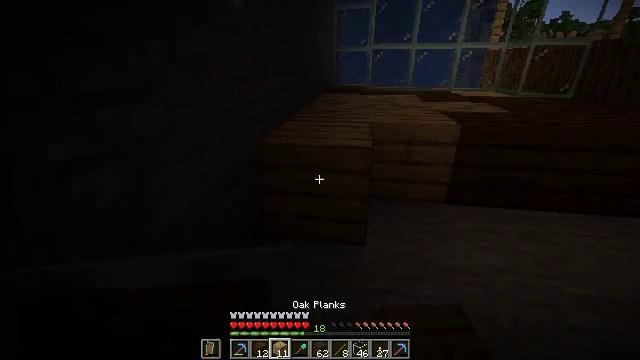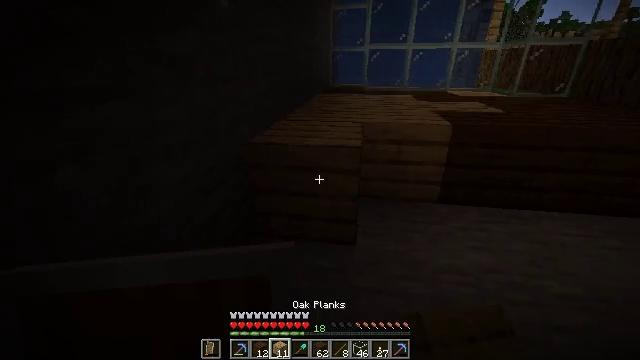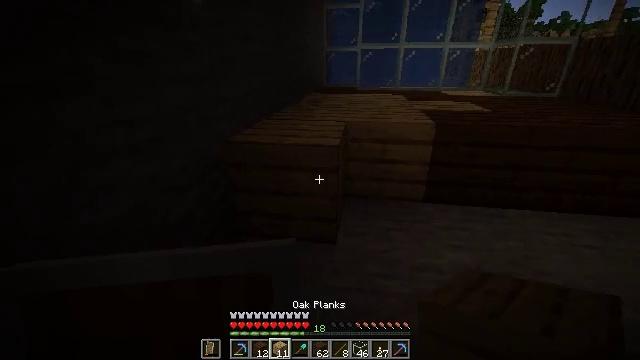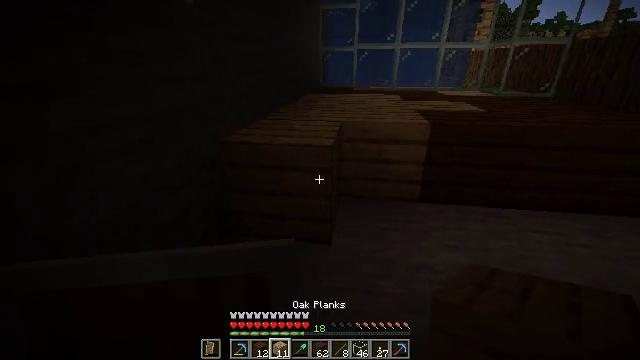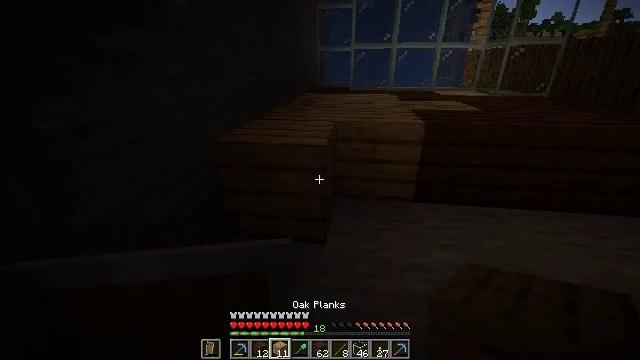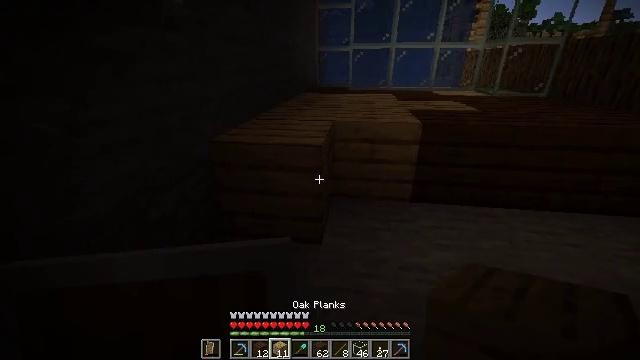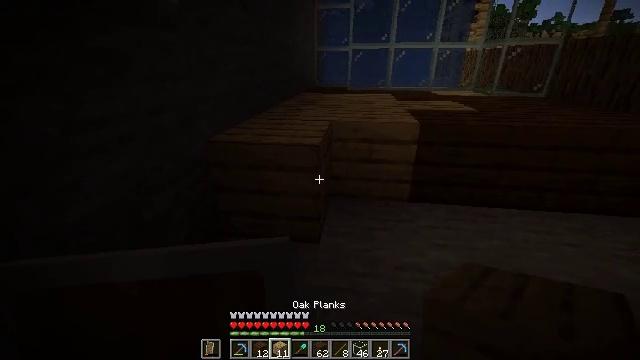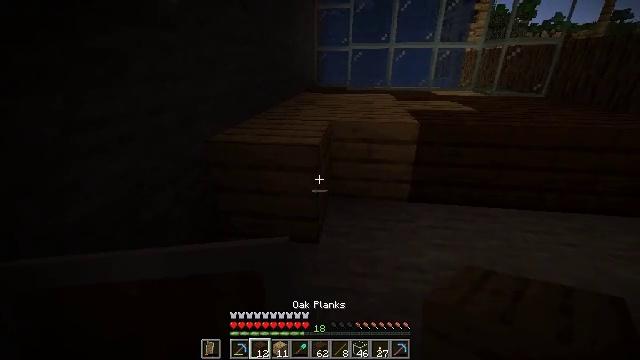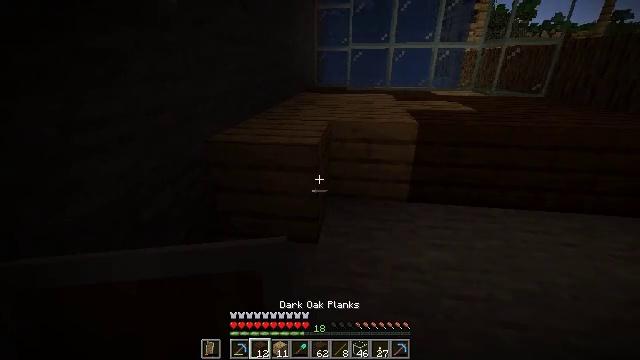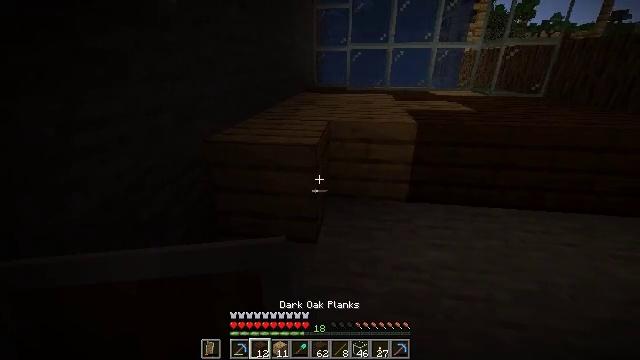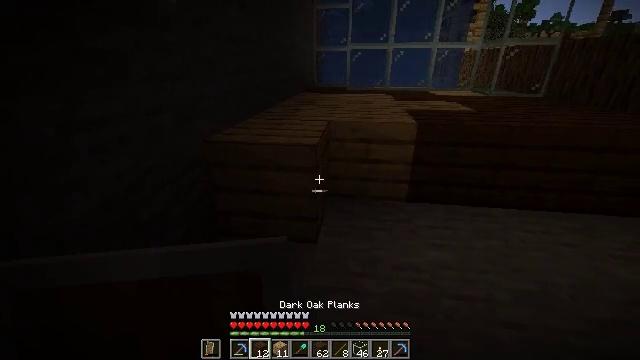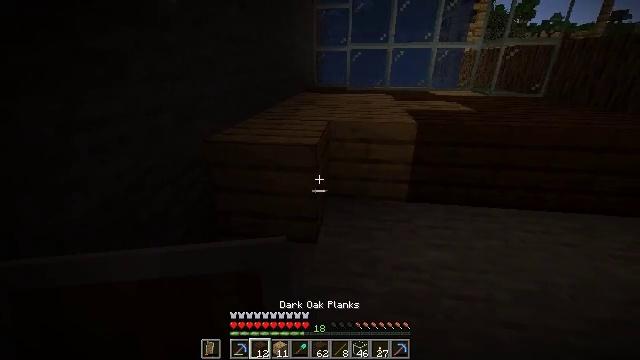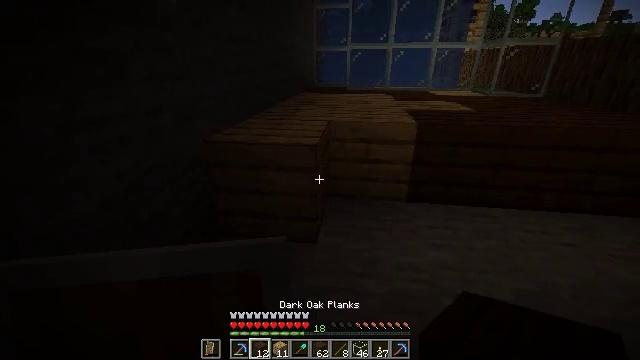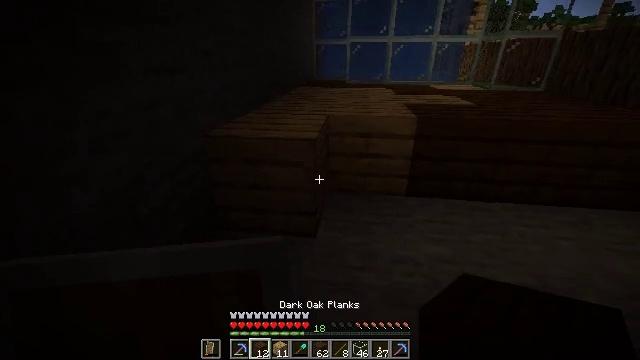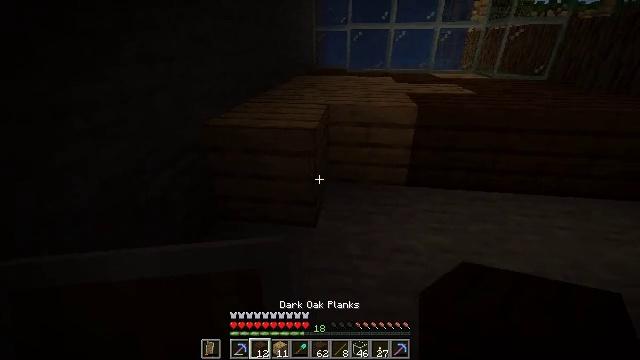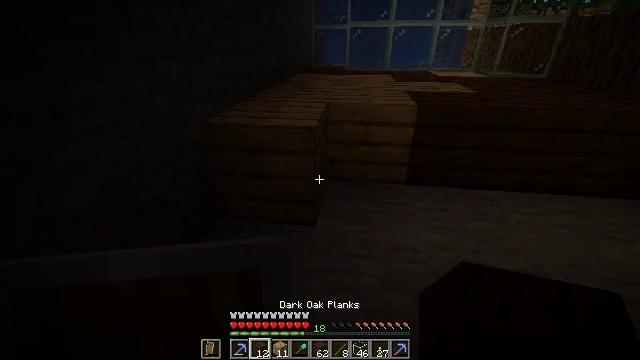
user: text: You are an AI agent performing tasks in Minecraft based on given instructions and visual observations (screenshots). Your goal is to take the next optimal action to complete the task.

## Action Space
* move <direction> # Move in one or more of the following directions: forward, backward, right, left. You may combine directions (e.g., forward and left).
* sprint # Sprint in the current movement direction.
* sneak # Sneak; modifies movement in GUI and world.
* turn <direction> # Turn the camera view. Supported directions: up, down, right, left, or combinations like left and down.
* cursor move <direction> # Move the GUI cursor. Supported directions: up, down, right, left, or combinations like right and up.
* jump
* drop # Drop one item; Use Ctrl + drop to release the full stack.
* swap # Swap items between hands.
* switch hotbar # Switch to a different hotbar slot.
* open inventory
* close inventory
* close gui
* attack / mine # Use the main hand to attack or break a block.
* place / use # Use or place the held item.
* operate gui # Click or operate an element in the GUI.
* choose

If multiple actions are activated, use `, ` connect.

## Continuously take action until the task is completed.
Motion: motion action
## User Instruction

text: Retrieve dark oak planks for building.
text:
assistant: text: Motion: move right
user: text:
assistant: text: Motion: no_op
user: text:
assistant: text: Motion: no_op
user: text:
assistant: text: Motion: no_op
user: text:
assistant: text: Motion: no_op
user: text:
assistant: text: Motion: no_op
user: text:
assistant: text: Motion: switch to hotbar 2
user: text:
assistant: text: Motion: switch to hotbar 2
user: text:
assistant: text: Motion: switch to hotbar 2
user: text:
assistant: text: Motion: no_op
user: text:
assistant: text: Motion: no_op
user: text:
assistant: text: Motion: no_op
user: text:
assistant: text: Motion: move forward, turn down
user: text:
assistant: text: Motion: move forward, turn down
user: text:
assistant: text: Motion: move forward
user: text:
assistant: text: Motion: no_op
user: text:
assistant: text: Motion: no_op
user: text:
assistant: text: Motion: no_op
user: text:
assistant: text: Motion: move forward
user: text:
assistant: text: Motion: move forward
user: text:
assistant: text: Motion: move forward
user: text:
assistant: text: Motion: move forward
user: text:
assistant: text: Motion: move forward, turn down
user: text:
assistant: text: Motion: move forward, turn down
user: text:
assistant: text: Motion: move forward, turn down, jump
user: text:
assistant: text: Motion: move forward and move left, jump
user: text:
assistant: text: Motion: move forward and move left, jump
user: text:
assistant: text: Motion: move forward and move left, jump
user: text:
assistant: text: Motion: move forward and move left, turn down, jump
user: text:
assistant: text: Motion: move forward and move left, turn down, jump